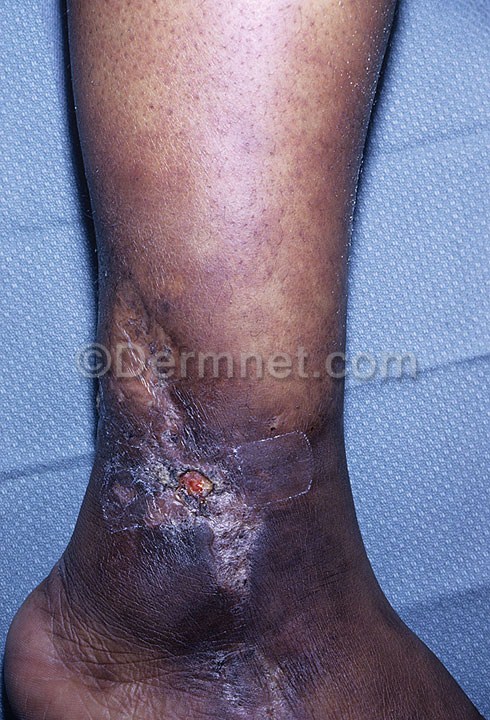
Disease: Vasculitis Photos